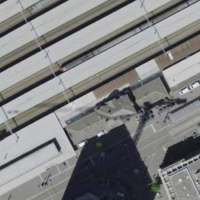
EUNIS habitat code: 57
Species observed at this site:
Tachymarptis melba
Menyanthes trifoliata
Datura stramonium
Milvus milvus
Osmia cornuta
Accipiter nisus
Columba palumbus